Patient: sex F, age 56
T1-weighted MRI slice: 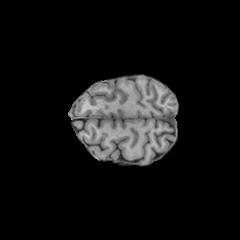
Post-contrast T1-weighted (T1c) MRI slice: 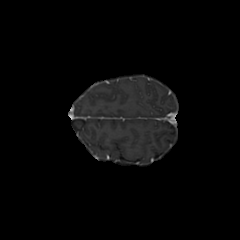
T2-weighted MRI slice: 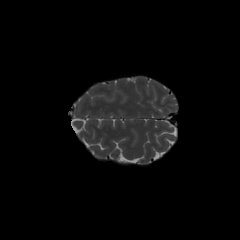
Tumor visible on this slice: no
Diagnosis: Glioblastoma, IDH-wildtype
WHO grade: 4